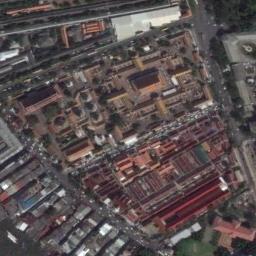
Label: palace